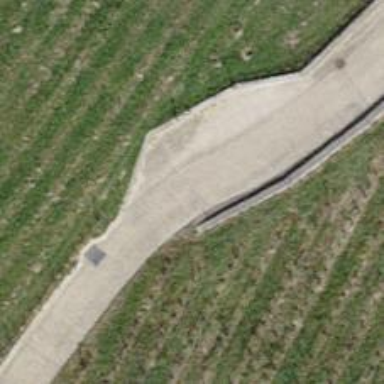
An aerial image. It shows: Concrete track with grade 1 tracktype.